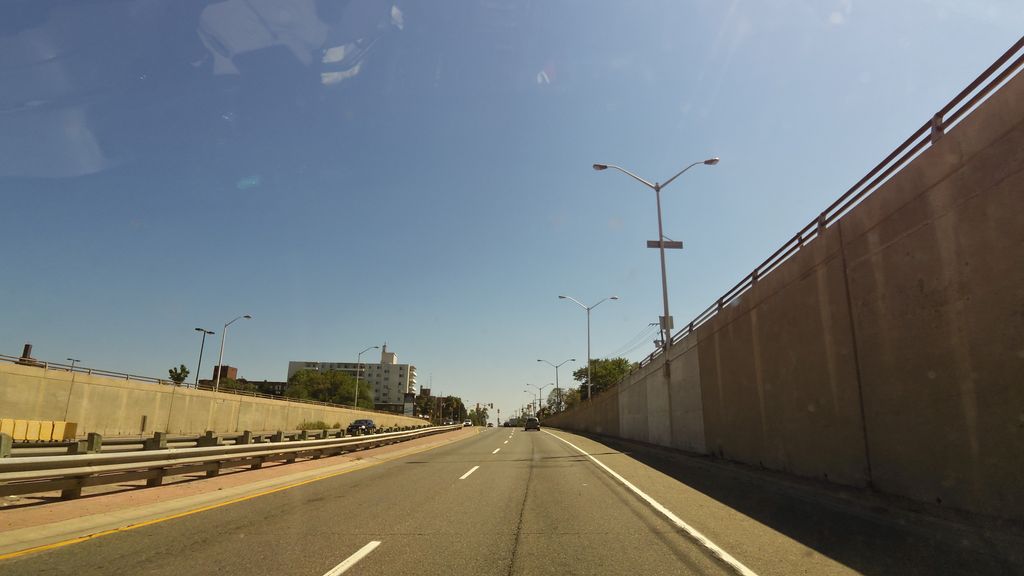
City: toronto